Field crop: maize
Growth stage: 1
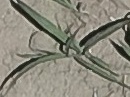
Species: sorghum